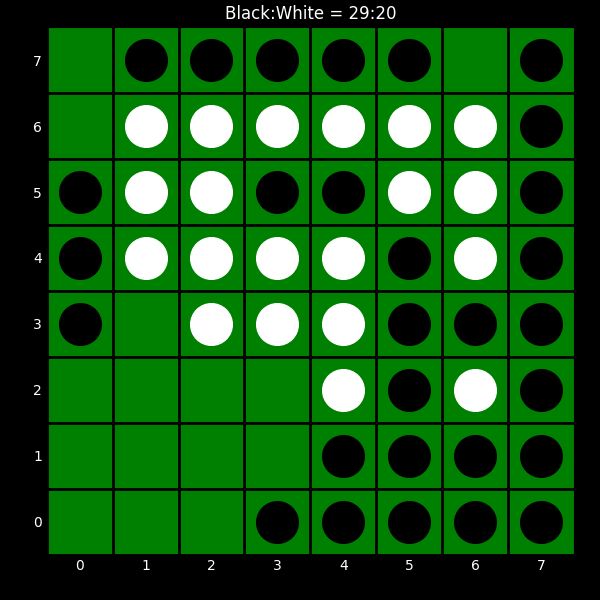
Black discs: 29
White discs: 20